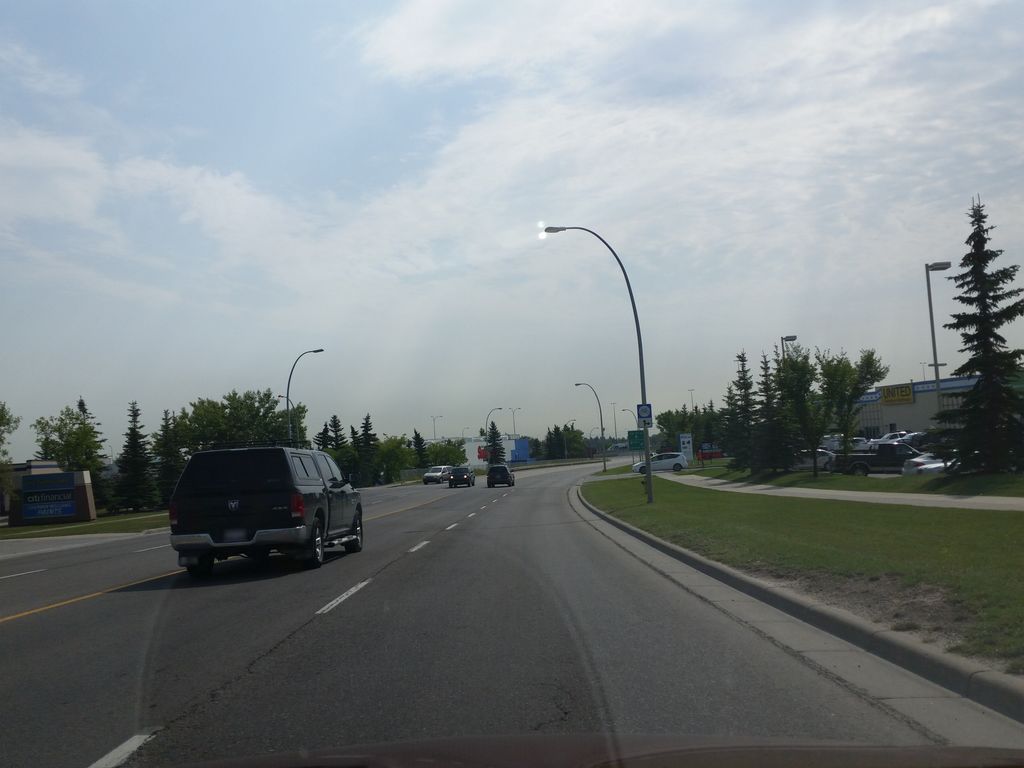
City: calgary